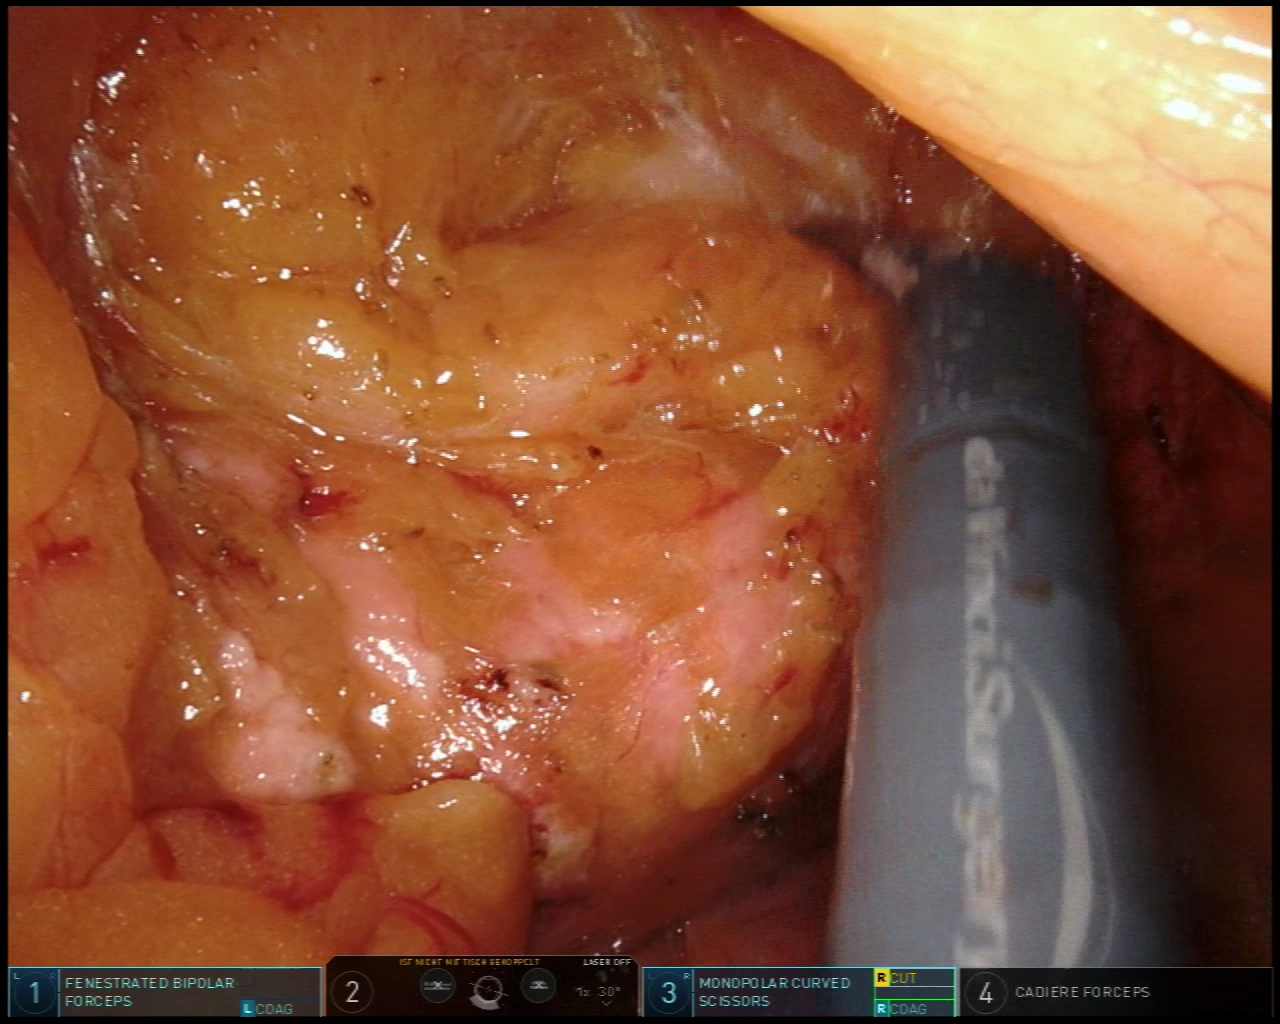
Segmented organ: pancreas
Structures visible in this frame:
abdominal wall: no
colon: no
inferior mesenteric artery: no
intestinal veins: no
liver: no
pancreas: yes
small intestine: no
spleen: no
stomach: no
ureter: no
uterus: no
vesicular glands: no